Question: I have installed the Google plugin for Eclipse and tried to create a new Web Project. I have followed all the steps mentioned in creating a new web project in developers.google.com and clicked finish. After that I am getting a dialogue box as shown here and it gets stuck in that Auto share Git Projects for hours.: item getting inst
Even Eclipse freezes when I try to close the dialogue box.I tried many times and I am clueless about what steps need to be followed to rectify this. Can you help in resolving this.
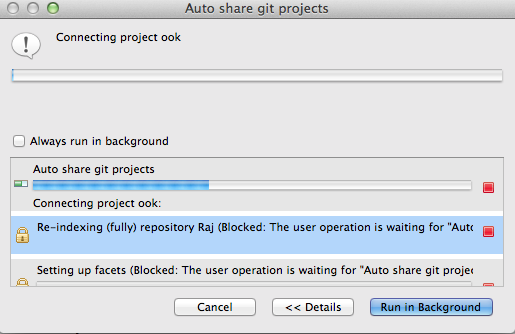
Answer: The Problem is that Eclipse tries to connect to GIT and it was not able to establish a connection. I tried installing GIT for Eclipse and everything goes smoothly after that. Thanks @Martin Berends for giving a hint.